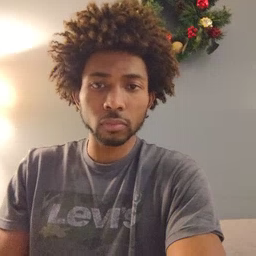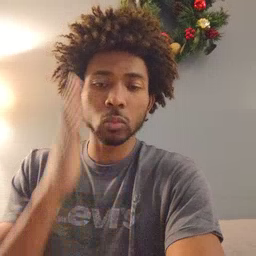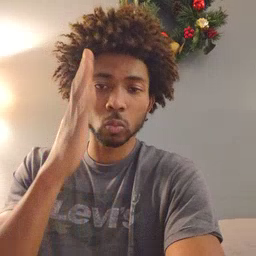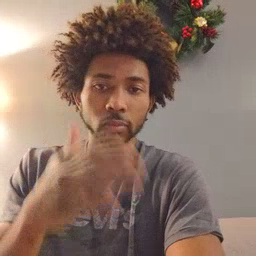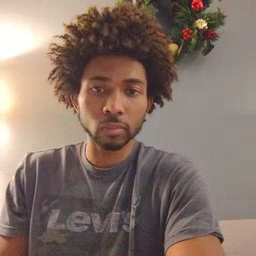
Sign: will